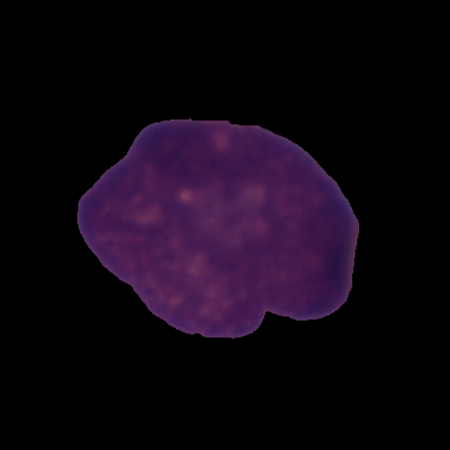
Label: cancer